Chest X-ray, AP view. Patient: 76 years old, sex F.
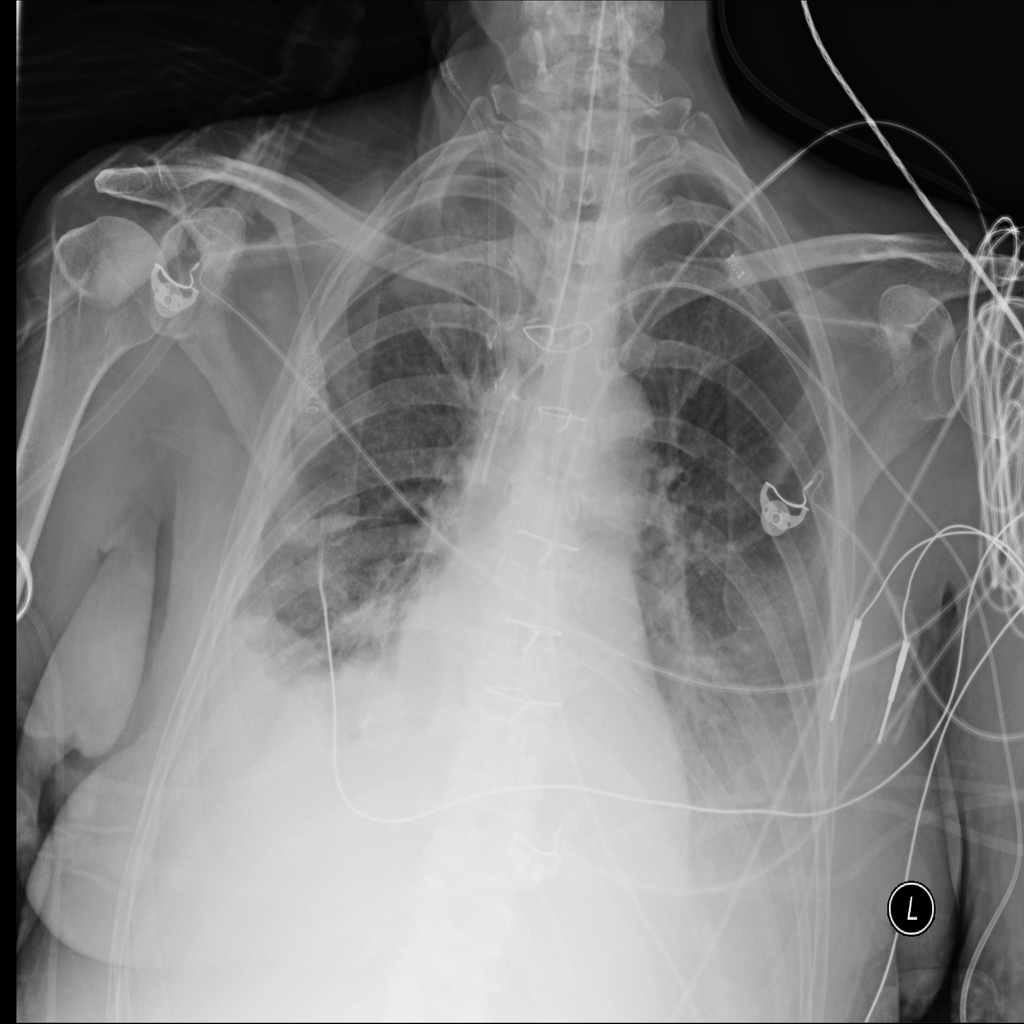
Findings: Effusion